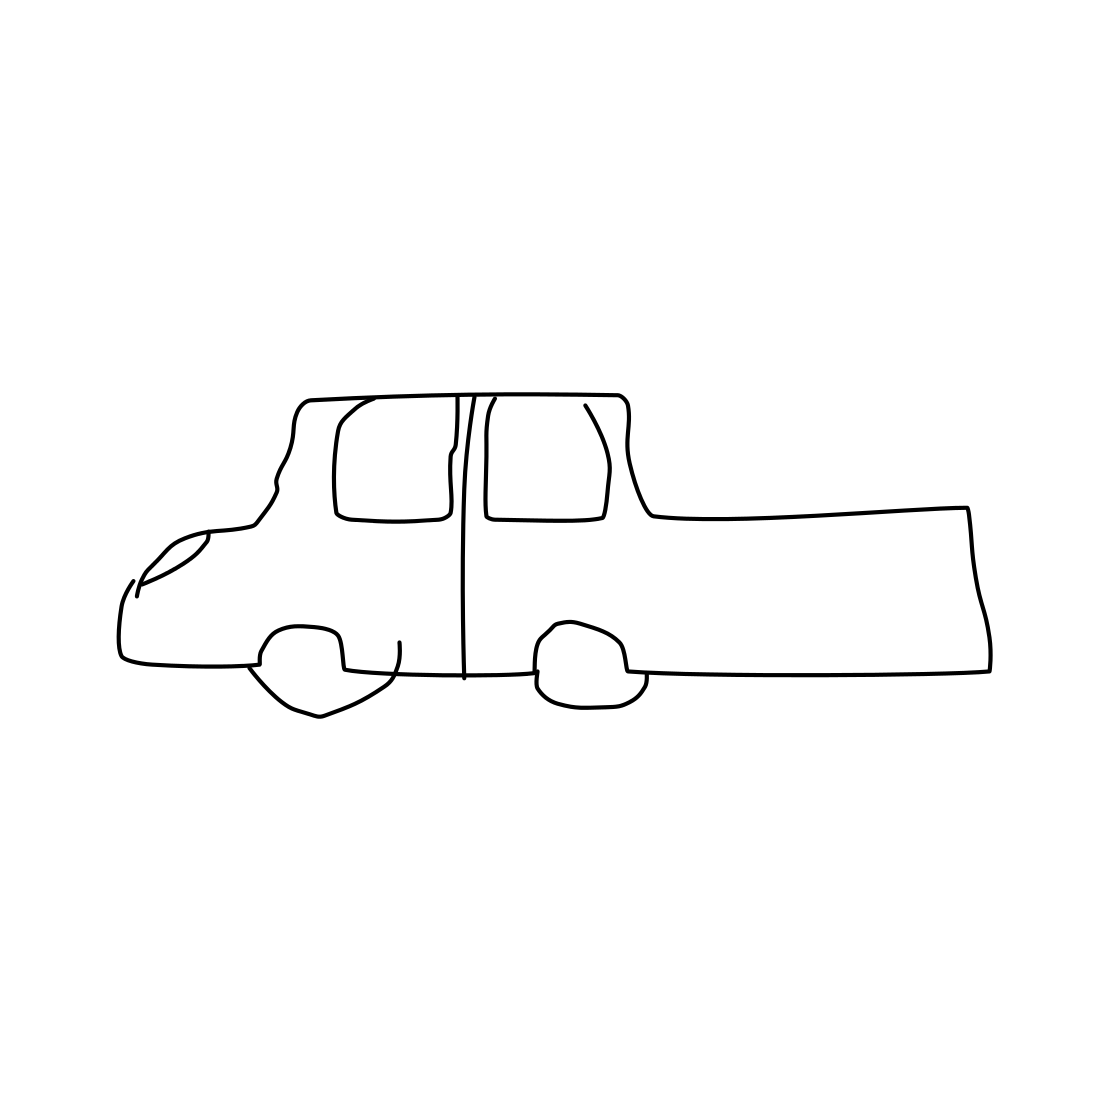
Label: truck